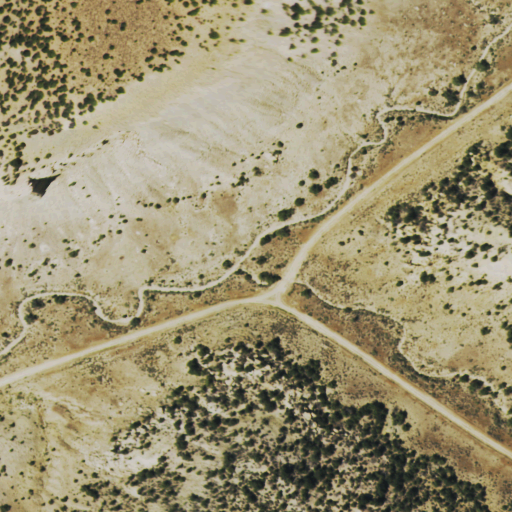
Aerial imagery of valley in Utah named Hells Hole Canyon containing shrub and evergreen forest